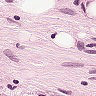
Metastatic tissue present: yes